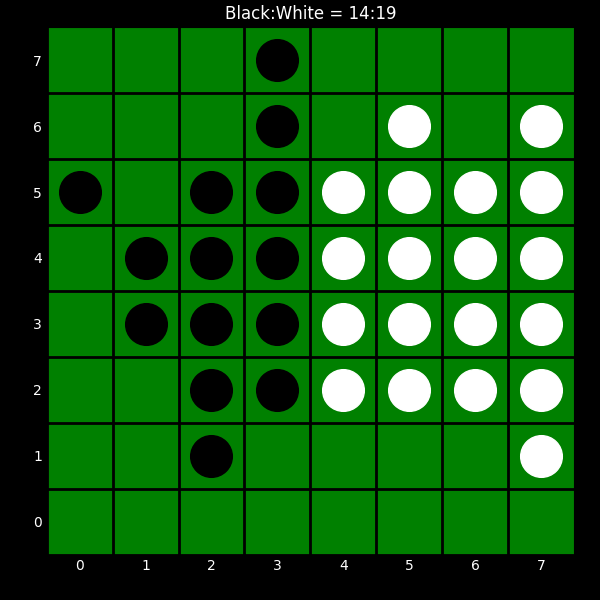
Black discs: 14
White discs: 19